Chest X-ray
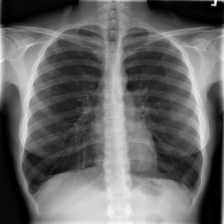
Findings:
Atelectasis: negative
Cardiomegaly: negative
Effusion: negative
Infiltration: negative
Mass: negative
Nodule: negative
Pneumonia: negative
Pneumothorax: negative
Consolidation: negative
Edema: negative
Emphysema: negative
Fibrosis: negative
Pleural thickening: negative
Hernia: negative